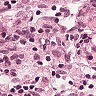
Metastatic tissue present: no